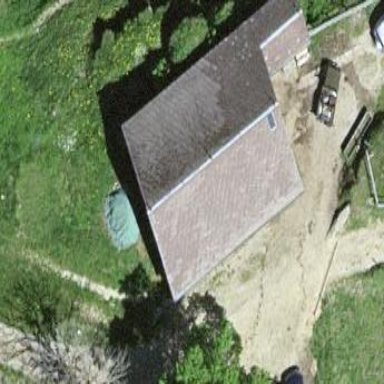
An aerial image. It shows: Stable building.